Question: Is there a way I can locate the moon photo inside the Border Pane so that it is located in the center rather than outside using javafx. below is a picture + code.
(By the way, the reason I chose to put the image of the moon inside a label is so that I can update the photos else where in the code)

Code:
'''
BorderPane Moonpane = new BorderPane();
Moonpane.setId("moonpane");
Moonpane.setPadding(new Insets(10, 0, 10, 10));
Moonpane.setPrefSize(290,70);
Moonpane.setMaxSize(290,70);
Moonpane.setMinSize(290,70);
ImageView Moon_img = new ImageView(new Image(getClass().getResourceAsStream("/Images/Moon/100%.png")));
Moon_img.setFitWidth(100);
Moon_img.setFitHeight(100);
Moon_img.setPreserveRatio(true);
Moon_img.setSmooth(true);
Moon_Image_Label.setGraphic(Moon_img);
Moonpane.setRight(Moon_Image_Label);
Moon_Date_Label.setId("moon-text-english");
Moonpane.setLeft(Moon_Date_Label);
'''
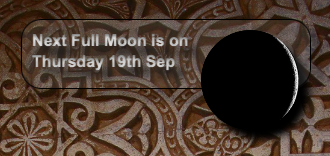
Answer: Et voila and finally, I used Gridpane instead as per code below
'''
public GridPane moonpane() {
GridPane Moonpane = new GridPane();
Moonpane.setId("moonpane");
Moonpane.getColumnConstraints().setAll(
ColumnConstraintsBuilder.create().prefWidth(160).minWidth(160).build(),
ColumnConstraintsBuilder.create().prefWidth(100).minWidth(100).build()
);
Moonpane.setHgap(10);
Moonpane.setMaxHeight(50);
ImageView Moon_img = new ImageView(new Image(getClass().getResourceAsStream("/Images/Moon/100%.png")));
Moon_img.setFitWidth(100);
Moon_img.setFitHeight(100);
Moon_img.setPreserveRatio(true);
Moon_img.setSmooth(true);
Moon_Image_Label.setGraphic(Moon_img);
Moonpane.setConstraints(Moon_Image_Label, 1, 0);
Moonpane.getChildren().add(Moon_Image_Label);
Moon_Date_Label.setId("moon-text-english");
Moonpane.setConstraints(Moon_Date_Label, 0, 0);
Moonpane.getChildren().add(Moon_Date_Label);
Reflection r = new Reflection();
r.setFraction(0.15f);
Moonpane.setEffect(r);
Moonpane.setGridLinesVisible(true);
return Moonpane;
}
'''